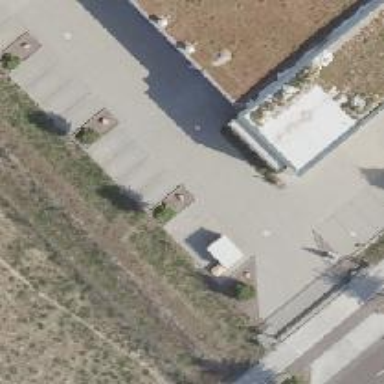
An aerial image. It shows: Minor distribution power substation.